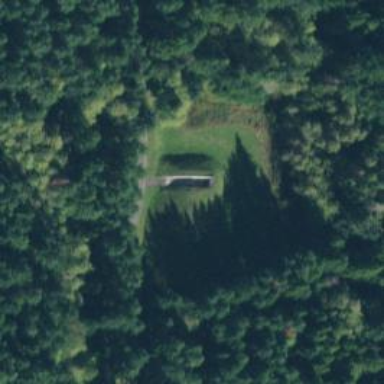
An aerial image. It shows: Military bunker.